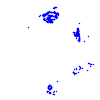
Particle: pion